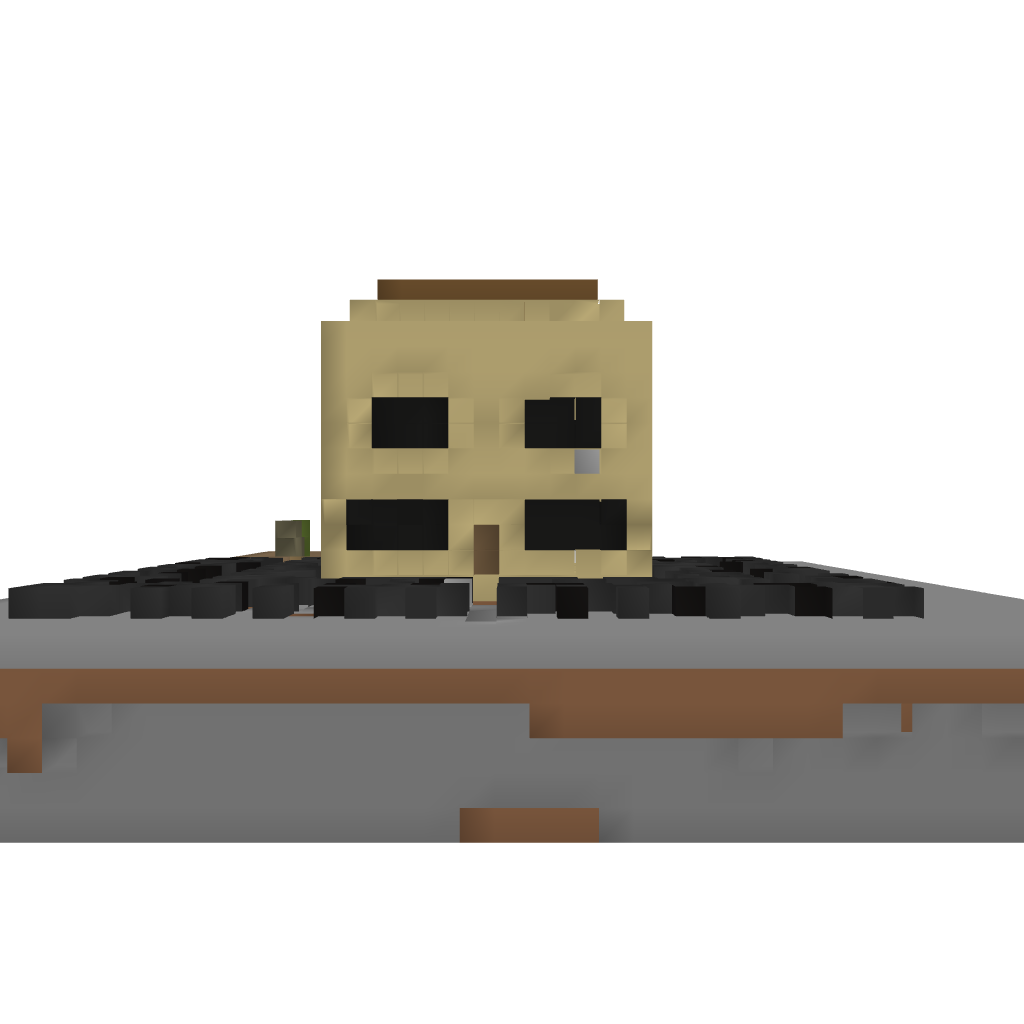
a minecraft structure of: Small House